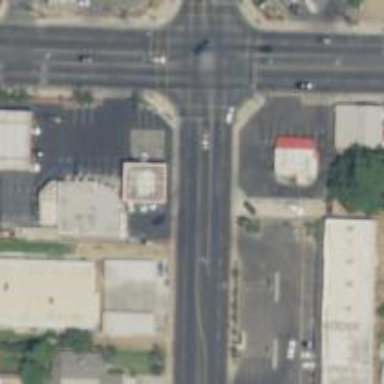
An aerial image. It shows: Unmarked road crossing.